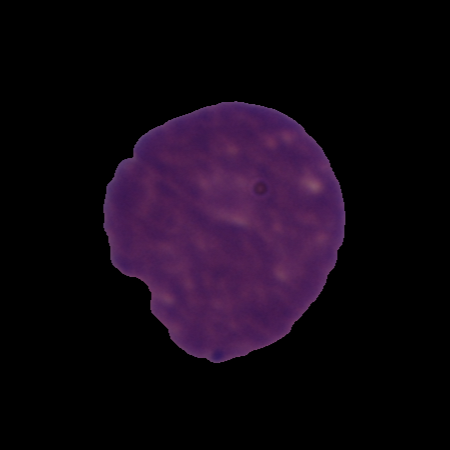
Label: cancer